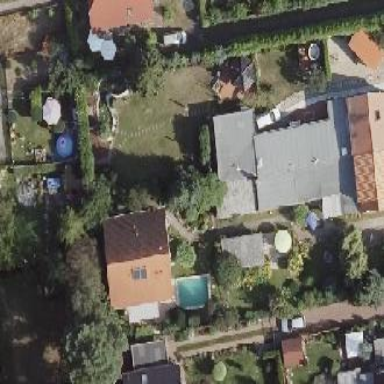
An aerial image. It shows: Semidetached house.